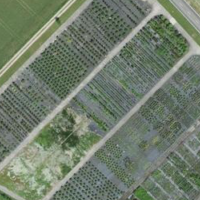
EUNIS habitat code: 40
Species observed at this site:
Salvia pratensis